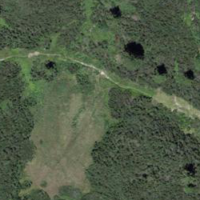
EUNIS habitat code: 44
Species observed at this site:
Boloria selene
Carterocephalus palaemon
Tenthredo crassa
Mesembrina meridiana
Erebia pharte
Sceliphron caementarium